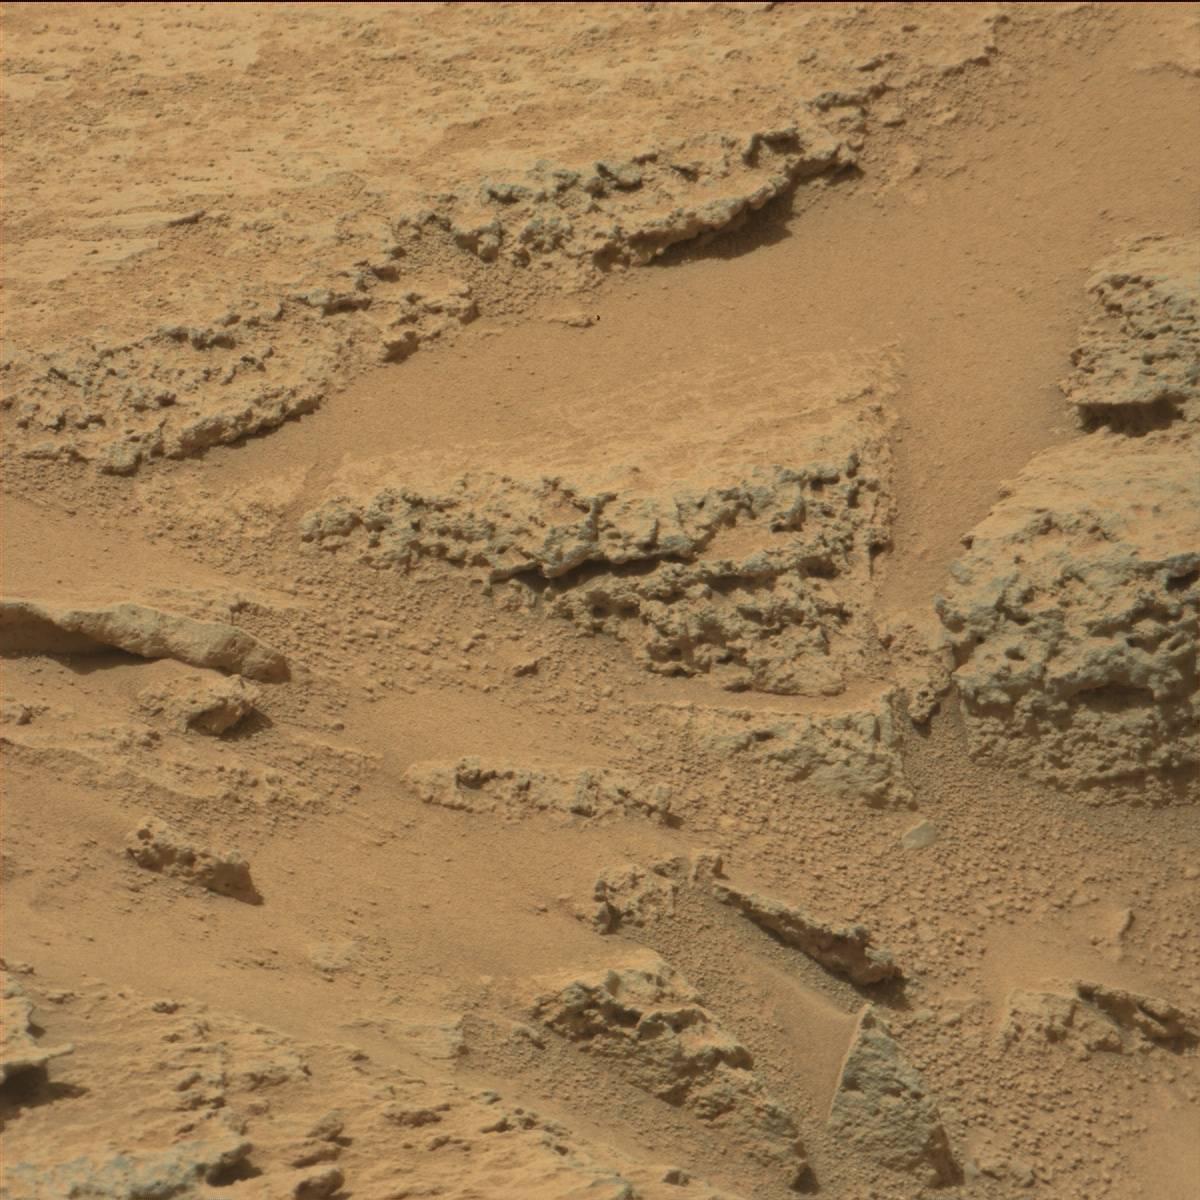
Terrain classes present: Bedrock, Sand / Soil